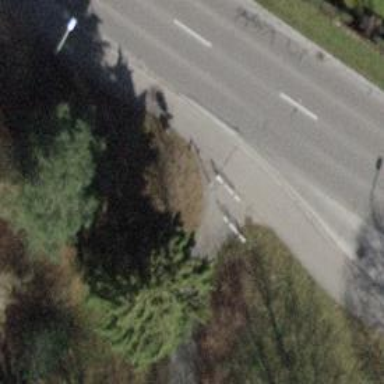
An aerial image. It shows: Cycle barrier.